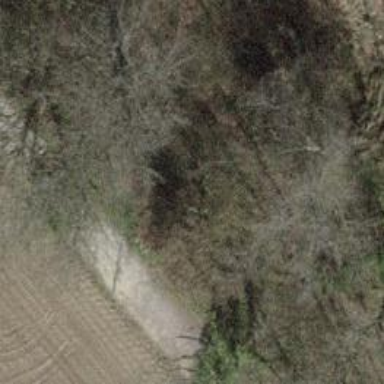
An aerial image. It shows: Unpaved path.